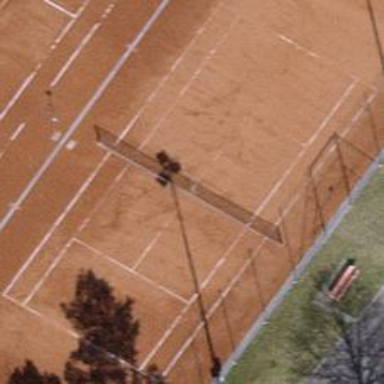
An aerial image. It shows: Tennis court on the leisure land pitch.